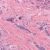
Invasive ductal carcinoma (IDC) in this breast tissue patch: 1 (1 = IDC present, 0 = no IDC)